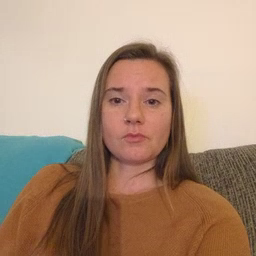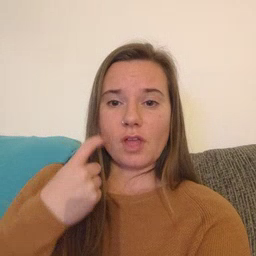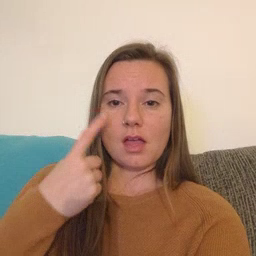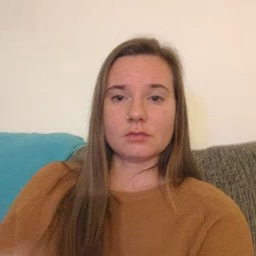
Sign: cry